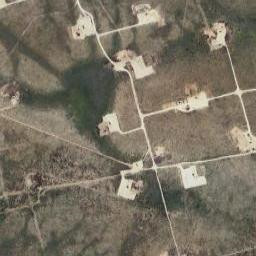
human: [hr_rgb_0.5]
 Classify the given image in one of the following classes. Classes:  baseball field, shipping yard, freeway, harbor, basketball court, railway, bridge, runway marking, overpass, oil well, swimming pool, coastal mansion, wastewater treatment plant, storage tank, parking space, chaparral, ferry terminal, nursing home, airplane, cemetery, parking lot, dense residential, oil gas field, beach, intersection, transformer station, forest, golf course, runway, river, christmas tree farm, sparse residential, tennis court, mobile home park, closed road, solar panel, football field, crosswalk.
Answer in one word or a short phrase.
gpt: oil gas field